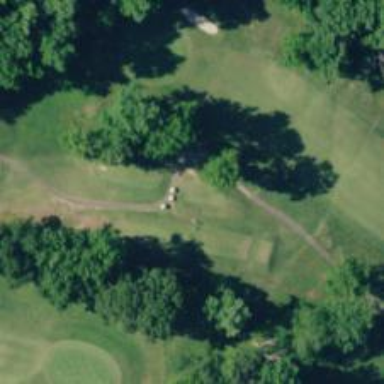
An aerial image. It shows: Path designated for golf carts.